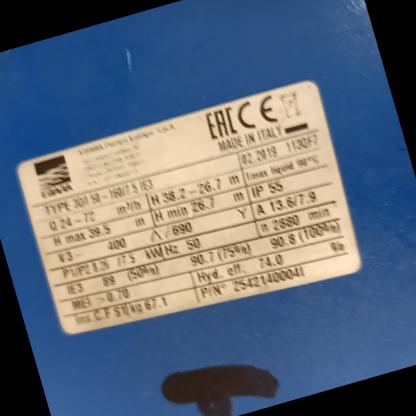
Klasa: tabliczka-znamionowa